Field crop: maize
Growth stage: 2
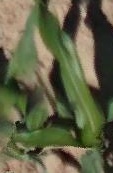
Species: maize